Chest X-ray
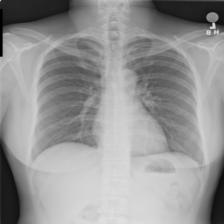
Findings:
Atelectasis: negative
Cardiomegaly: negative
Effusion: negative
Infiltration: negative
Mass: negative
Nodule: negative
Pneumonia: negative
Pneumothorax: negative
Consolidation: negative
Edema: negative
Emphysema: negative
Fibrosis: negative
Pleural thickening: negative
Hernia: negative